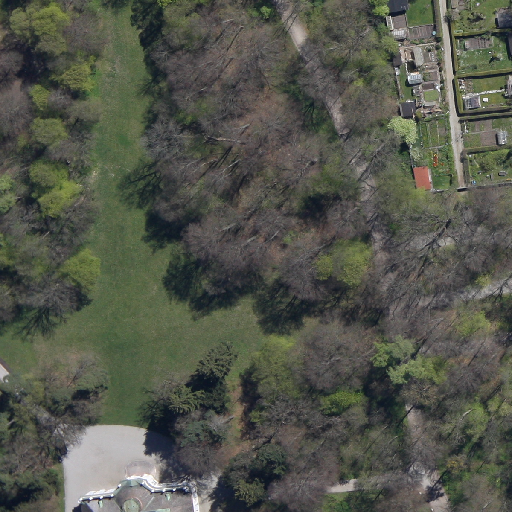
Referring expression: impervious surface